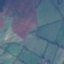
Label: Pasture